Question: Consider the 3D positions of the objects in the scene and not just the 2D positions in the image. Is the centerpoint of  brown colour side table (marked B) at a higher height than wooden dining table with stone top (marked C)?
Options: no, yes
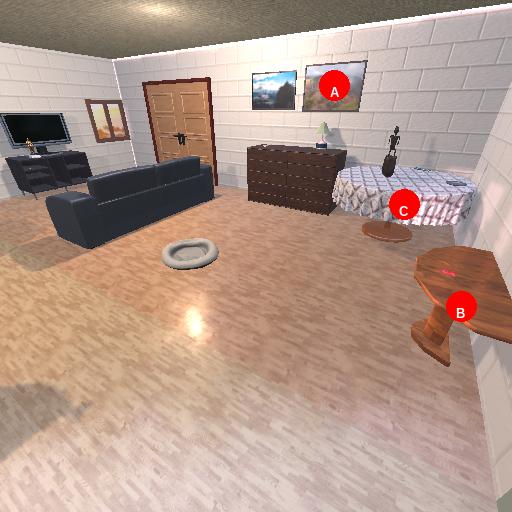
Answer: no